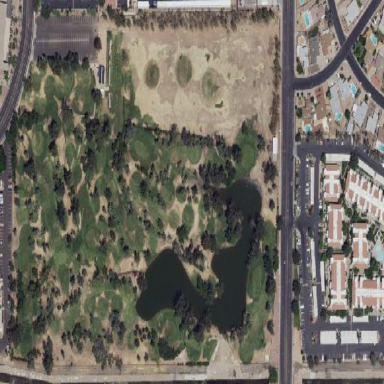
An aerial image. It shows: Leisure land designated as 9-hole golf course.